Question: I am trying to draw a bundle graph very similar to the one in this example, <URL>

I would really appreciate if anyone can help me out to figure out how "readme.json" file is supposed to look like.
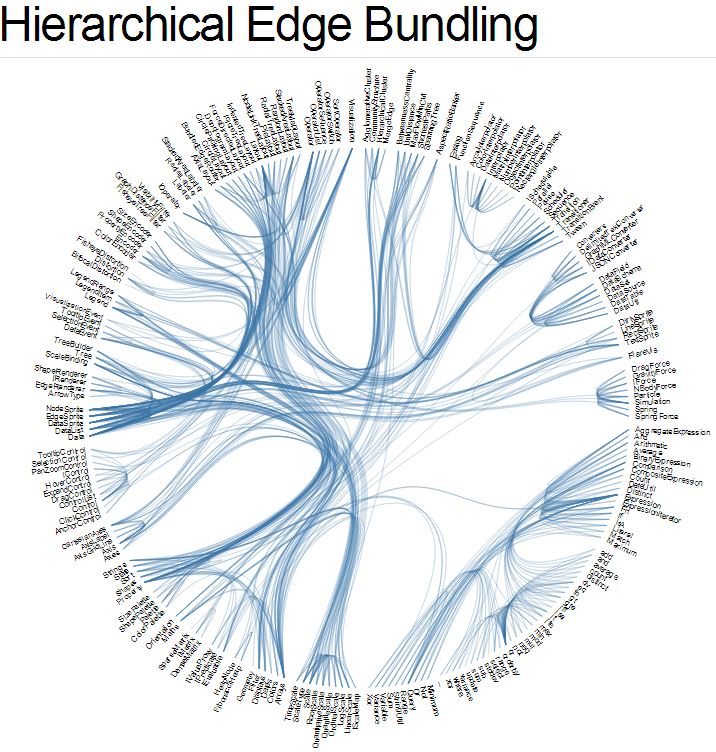
Answer: <URL>
'''
[
{
"name":"flare.analytics.cluster.AgglomerativeCluster",
"size":3938,
"imports":[
"flare.animate.Transitioner",
"flare.vis.data.DataList",
"flare.util.math.IMatrix",
"flare.analytics.cluster.MergeEdge",
"flare.analytics.cluster.HierarchicalCluster",
"flare.vis.data.Data"
]
},
{
"name":"flare.analytics.cluster.CommunityStructure",
"size":3812,
"imports":[
"flare.analytics.cluster.HierarchicalCluster",
"flare.animate.Transitioner",
"flare.vis.data.DataList",
"flare.analytics.cluster.MergeEdge",
"flare.util.math.IMatrix"
]
},
{
"name":"flare.analytics.cluster.HierarchicalCluster",
"size":6714,
"imports":[
"flare.vis.data.EdgeSprite",
"flare.vis.data.NodeSprite",
"flare.vis.data.DataList",
"flare.vis.data.Tree",
"flare.util.Arrays",
"flare.analytics.cluster.MergeEdge",
"flare.util.Sort",
"flare.vis.operator.Operator",
"flare.util.Property",
"flare.vis.data.Data"
]
},
{
"name":"flare.analytics.cluster.MergeEdge",
"size":743,
"imports":[
]
},
{
"name":"flare.analytics.graph.BetweennessCentrality",
"size":3534,
"imports":[
"flare.animate.Transitioner",
"flare.vis.data.NodeSprite",
"flare.vis.data.DataList",
"flare.util.Arrays",
"flare.vis.data.Data",
"flare.util.Property",
"flare.vis.operator.Operator"
]
},
{
"name":"flare.analytics.graph.LinkDistance",
"size":5731,
"imports":[
"flare.animate.Transitioner",
"flare.vis.data.NodeSprite",
"flare.vis.data.EdgeSprite",
"flare.analytics.graph.ShortestPaths",
"flare.vis.data.Data",
"flare.util.Property",
"flare.vis.operator.Operator"
]
},
{
"name":"flare.analytics.graph.MaxFlowMinCut",
"size":7840,
"imports":[
"flare.animate.Transitioner",
"flare.vis.data.NodeSprite",
"flare.vis.data.EdgeSprite",
"flare.vis.data.Data",
"flare.util.Property",
"flare.vis.operator.Operator"
]
},
{
"name":"flare.analytics.graph.ShortestPaths",
"size":5914,
"imports":[
"flare.vis.data.EdgeSprite",
"flare.vis.data.NodeSprite",
"flare.animate.Transitioner",
"flare.vis.operator.Operator",
"flare.util.heap.HeapNode",
"flare.util.heap.FibonacciHeap",
"flare.util.Property",
"flare.vis.data.Data"
]
},
{
"name":"flare.analytics.graph.SpanningTree",
"size":3416,
"imports":[
"flare.animate.Transitioner",
"flare.vis.data.NodeSprite",
"flare.vis.operator.IOperator",
"flare.vis.Visualization",
"flare.vis.data.TreeBuilder",
"flare.vis.operator.Operator"
]
},
{
"name":"flare.analytics.optimization.AspectRatioBanker",
"size":7074,
"imports":[
"flare.animate.Transitioner",
"flare.util.Arrays",
"flare.vis.data.DataSprite",
"flare.scale.Scale",
"flare.vis.axis.CartesianAxes",
"flare.vis.Visualization",
"flare.util.Property",
"flare.vis.operator.Operator"
]
},
{
"name":"flare.animate.Easing",
"size":17010,
"imports":[
"flare.animate.Transition"
]
},
{
"name":"flare.animate.FunctionSequence",
"size":5842,
"imports":[
"flare.util.Maths",
"flare.animate.Transition",
"flare.util.Arrays",
"flare.animate.Sequence",
"flare.animate.Transitioner"
]
},
{
"name":"flare.animate.interpolate.ArrayInterpolator",
"size":1983,
"imports":[
"flare.util.Arrays",
"flare.animate.interpolate.Interpolator"
]
},
{
"name":"flare.animate.interpolate.ColorInterpolator",
"size":2047,
"imports":[
"flare.animate.interpolate.Interpolator"
]
},
{
"name":"flare.animate.interpolate.DateInterpolator",
"size":1375,
"imports":[
"flare.animate.interpolate.Interpolator"
]
},
{
"name":"flare.animate.interpolate.Interpolator",
"size":8746,
"imports":[
"flare.animate.interpolate.NumberInterpolator",
"flare.animate.interpolate.ColorInterpolator",
"flare.animate.interpolate.PointInterpolator",
"flare.animate.interpolate.ObjectInterpolator",
"flare.animate.interpolate.MatrixInterpolator",
"flare.animate.interpolate.RectangleInterpolator",
"flare.animate.interpolate.DateInterpolator",
"flare.util.Property",
"flare.animate.interpolate.ArrayInterpolator"
]
},
{
"name":"flare.animate.interpolate.MatrixInterpolator",
"size":2202,
"imports":[
"flare.animate.interpolate.Interpolator"
]
},
{
"name":"flare.animate.interpolate.NumberInterpolator",
"size":1382,
"imports":[
"flare.animate.interpolate.Interpolator"
]
},
{
"name":"flare.animate.interpolate.ObjectInterpolator",
"size":1629,
"imports":[
"flare.animate.interpolate.Interpolator"
]
},
{
"name":"flare.animate.interpolate.PointInterpolator",
"size":1675,
"imports":[
"flare.animate.interpolate.Interpolator"
]
},
{
"name":"flare.animate.interpolate.RectangleInterpolator",
"size":2042,
"imports":[
"flare.animate.interpolate.Interpolator"
]
},
{
"name":"flare.animate.ISchedulable",
"size":1041,
"imports":[
"flare.animate.Scheduler"
]
},
{
"name":"flare.animate.Parallel",
"size":5176,
"imports":[
"flare.animate.Easing",
"flare.animate.Transition",
"flare.util.Arrays"
]
},
{
"name":"flare.animate.Pause",
"size":449,
"imports":[
"flare.animate.Transition"
]
},
{
"name":"flare.animate.Scheduler",
"size":5593,
"imports":[
"flare.animate.ISchedulable",
"flare.animate.Pause",
"flare.animate.Transition"
]
},
{
"name":"flare.animate.Sequence",
"size":5534,
"imports":[
"flare.animate.Easing",
"flare.util.Maths",
"flare.animate.Transition",
"flare.util.Arrays"
]
},
{
"name":"flare.animate.Transition",
"size":9201,
"imports":[
"flare.animate.Transitioner",
"flare.animate.TransitionEvent",
"flare.animate.Scheduler",
"flare.animate.Pause",
"flare.animate.Parallel",
"flare.animate.Easing",
"flare.animate.Sequence",
"flare.animate.ISchedulable",
"flare.util.Maths",
"flare.animate.Tween"
]
},
{
"name":"flare.animate.Transitioner",
"size":19975,
"imports":[
"flare.util.IValueProxy",
"flare.animate.Parallel",
"flare.animate.Easing",
"flare.animate.Sequence",
"flare.animate.Transition",
"flare.animate.Tween",
"flare.util.Property"
]
},
{
"name":"flare.animate.TransitionEvent",
"size":1116,
"imports":[
"flare.animate.Transition"
]
},
{
"name":"flare.animate.Tween",
"size":6006,
"imports":[
"flare.animate.Transitioner",
"flare.animate.Transition",
"flare.animate.interpolate.Interpolator",
"flare.util.Property"
]
},
{
"name":"flare.data.converters.Converters",
"size":721,
"imports":[
"flare.data.converters.IDataConverter",
"flare.data.converters.GraphMLConverter",
"flare.data.converters.JSONConverter",
"flare.data.converters.DelimitedTextConverter"
]
},
{
"name":"flare.data.converters.DelimitedTextConverter",
"size":4294,
"imports":[
"flare.data.DataSet",
"flare.data.DataUtil",
"flare.data.DataTable",
"flare.data.converters.IDataConverter",
"flare.data.DataSchema",
"flare.data.DataField"
]
},
{
"name":"flare.data.converters.GraphMLConverter",
"size":9800,
"imports":[
"flare.data.DataSet",
"flare.data.DataUtil",
"flare.data.DataTable",
"flare.data.converters.IDataConverter",
"flare.data.DataSchema",
"flare.data.DataField"
]
},
{
"name":"flare.data.converters.IDataConverter",
"size":1314,
"imports":[
"flare.data.DataSet",
"flare.data.DataSchema"
]
},
{
"name":"flare.data.converters.JSONConverter",
"size":2220,
"imports":[
"flare.data.DataSet",
"flare.data.DataUtil",
"flare.data.DataTable",
"flare.data.converters.IDataConverter",
"flare.data.DataSchema",
"flare.data.DataField",
"flare.util.Property"
]
},
{
"name":"flare.data.DataField",
"size":1759,
"imports":[
"flare.data.DataUtil"
]
},
{
"name":"flare.data.DataSchema",
"size":2165,
"imports":[
"flare.data.DataField",
"flare.util.Arrays"
]
},
.
.
.
{
"name":"flare.vis.Visualization",
"size":16540,
"imports":[
"flare.animate.Transitioner",
"flare.vis.operator.IOperator",
"flare.animate.Scheduler",
"flare.vis.events.VisualizationEvent",
"flare.vis.data.Tree",
"flare.vis.events.DataEvent",
"flare.vis.axis.Axes",
"flare.vis.axis.CartesianAxes",
"flare.util.Displays",
"flare.vis.operator.OperatorList",
"flare.vis.controls.ControlList",
"flare.animate.ISchedulable",
"flare.vis.data.Data"
]
}
]
'''